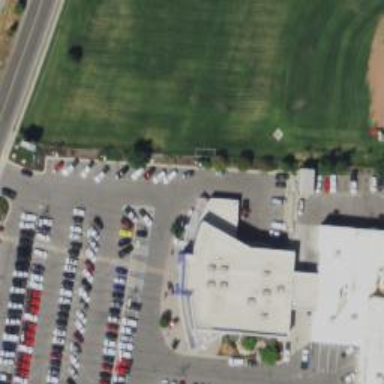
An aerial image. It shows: Parking space.